Question: Here is my code:
'''
public void saveValue(String value, String forKey) {
SharedPreferences.Editor editor = getSharedPreferences().edit();
editor.putString(value, forKey);
editor.commit();
SharedPreferences p = getSharedPreferences();
System.out.println("JUST SET TO SharedPreferences" + p.getString(forKey, ""));
}
'''
in Logcat:
'''
JUST SET TO SharedPreferences
'''
But when app stops on the breakpoint I see that values are actually stored in

I'm running app on the emulator.
How do I read that values? Thanks!
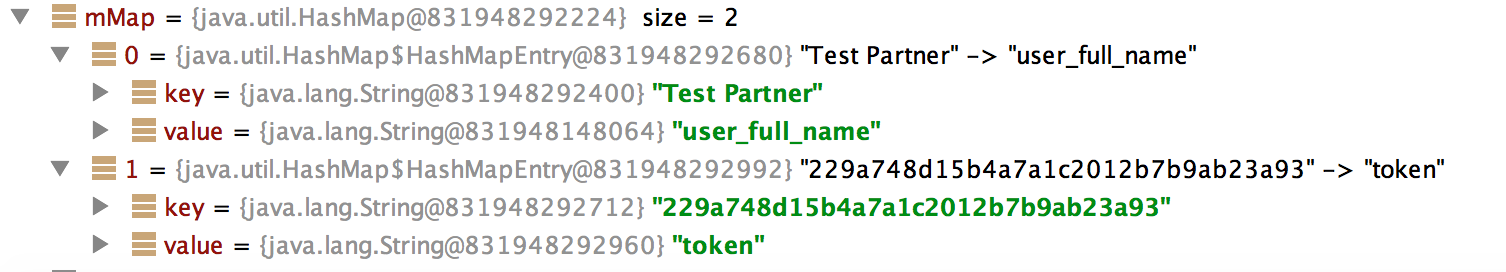
Answer: The problem is that you are using the 'forKey' as the key which was originally added as a value in the 'SharedPreferences' and not as key here:
'editor.putString(value, forKey);'
as you can see above the 'value' is the and the 'forKey' is the
so therefore when you are getting the value from the 'SharedPreferences' you should use the key to get the value:
'p.getString(value, "") //dont use forKey as the value'
you should switch one another
'editor.putString(forKey, value);'
so the 'forkey' will work